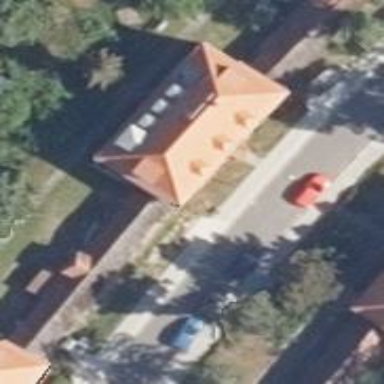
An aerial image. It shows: Red shed with gabled roof.